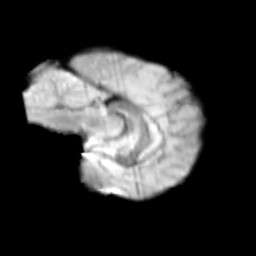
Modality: T2w
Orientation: sagittal
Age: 10
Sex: female
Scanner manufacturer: siemens
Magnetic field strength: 3 T
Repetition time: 3.8 s
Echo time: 0.07 s